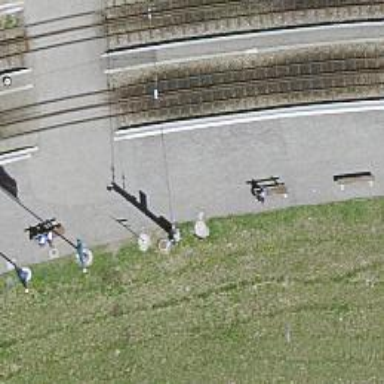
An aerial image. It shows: Brown bench.